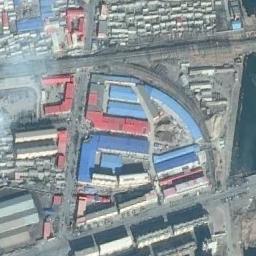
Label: industrial_area